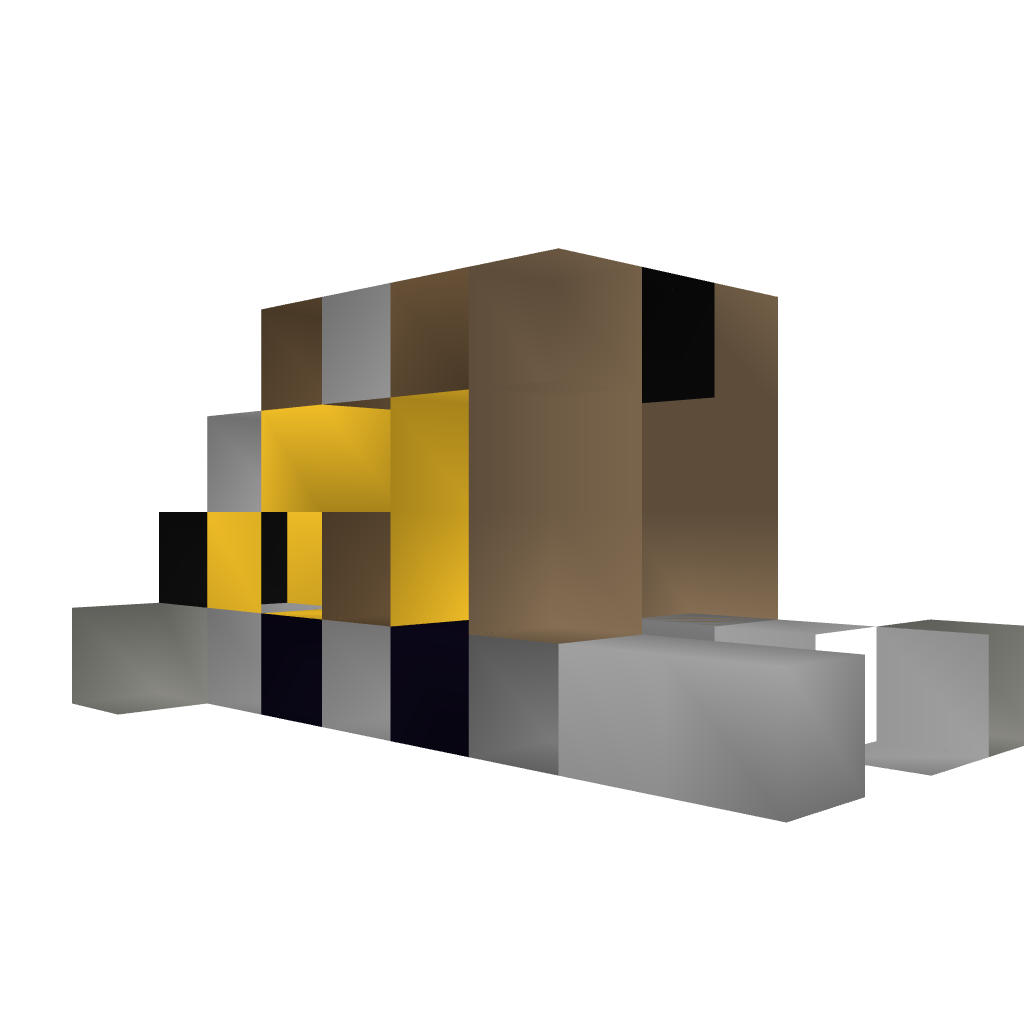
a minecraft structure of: Forklift